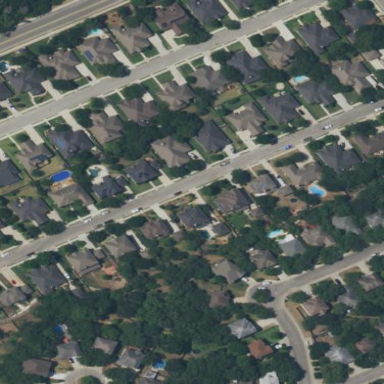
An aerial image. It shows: Single-family residential area.